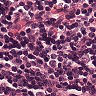
Metastatic tissue present: no